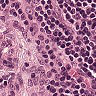
Metastatic tissue present: no